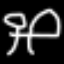
Label: palm tree